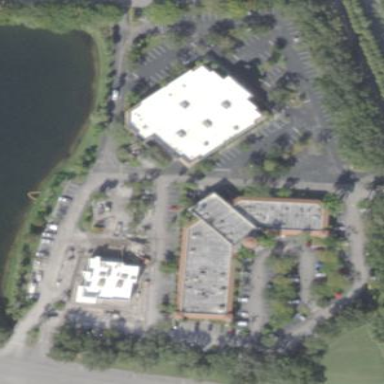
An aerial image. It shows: Retail area.